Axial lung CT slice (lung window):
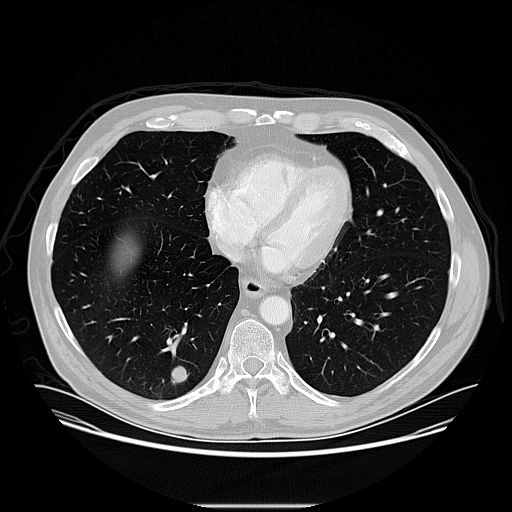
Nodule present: yes
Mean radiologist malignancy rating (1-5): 4